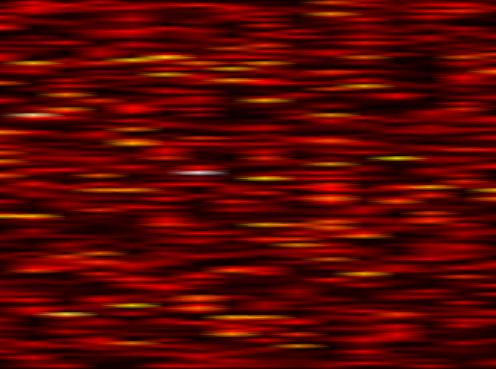
Label: OFDM